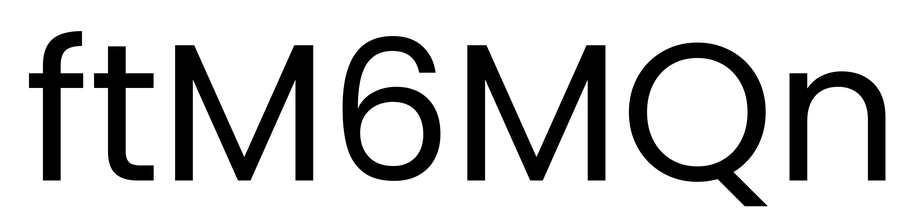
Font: Poppins-Regular